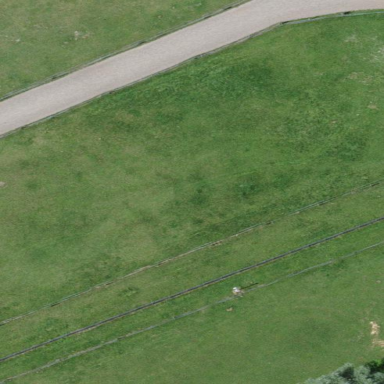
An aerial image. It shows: Area covered with grass.